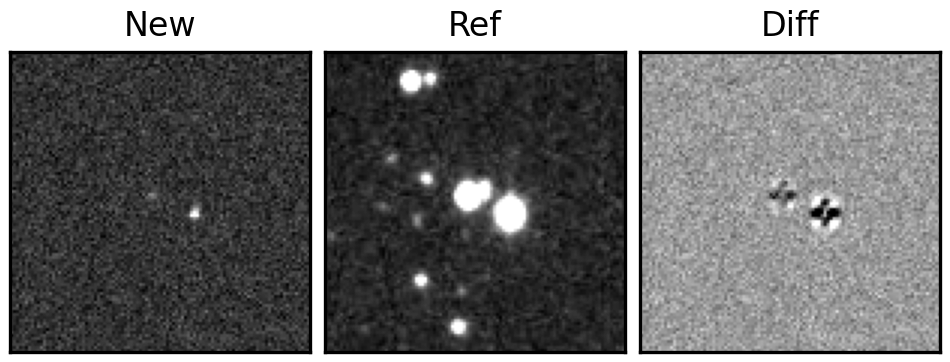
Label: bogus